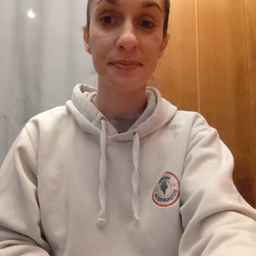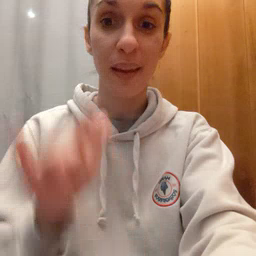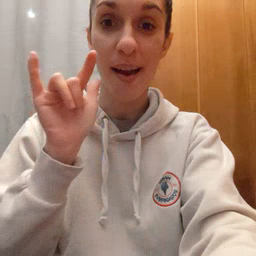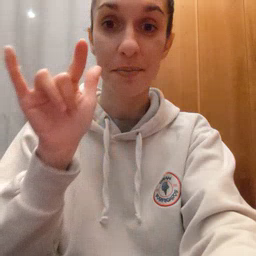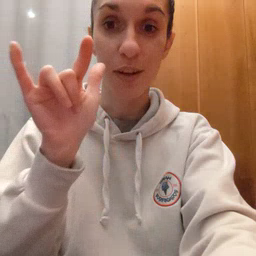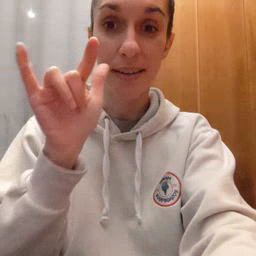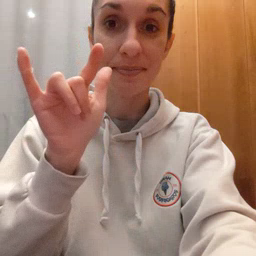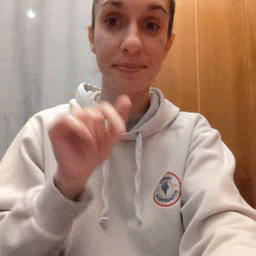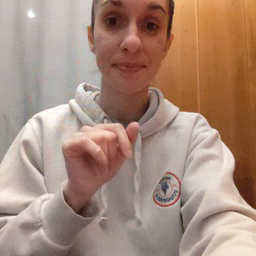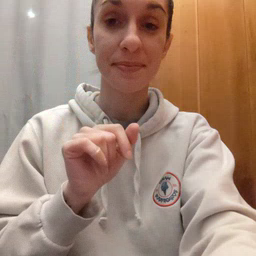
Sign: airplane